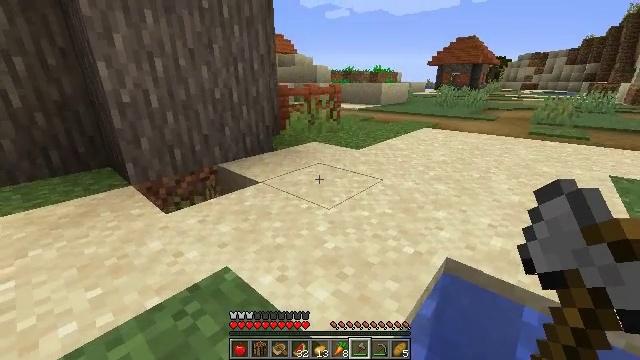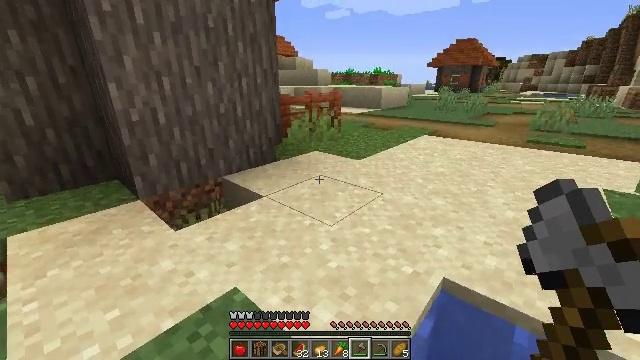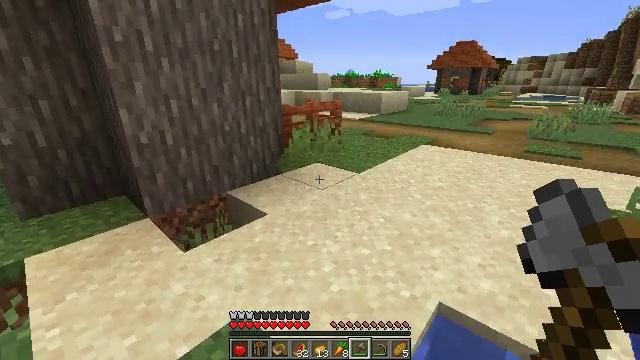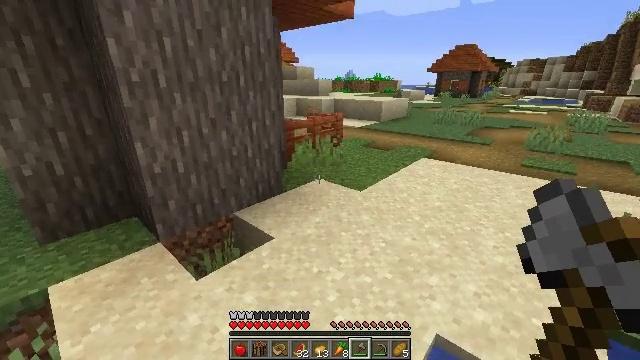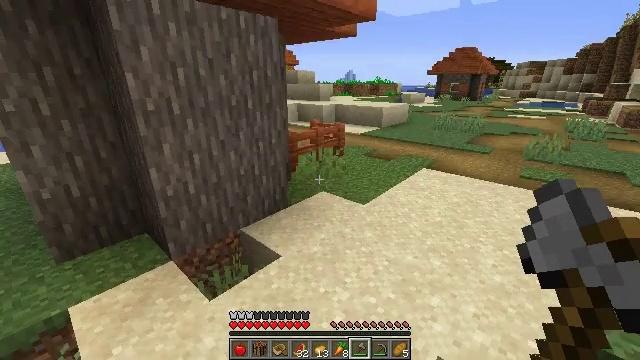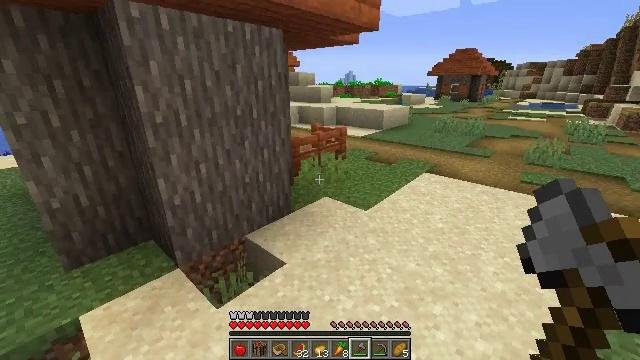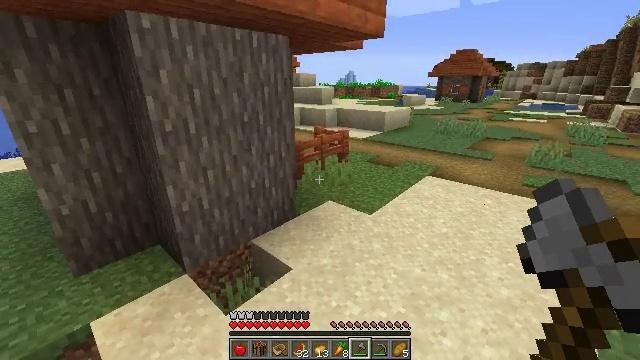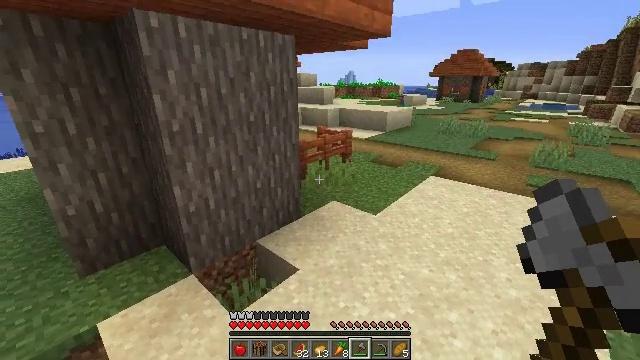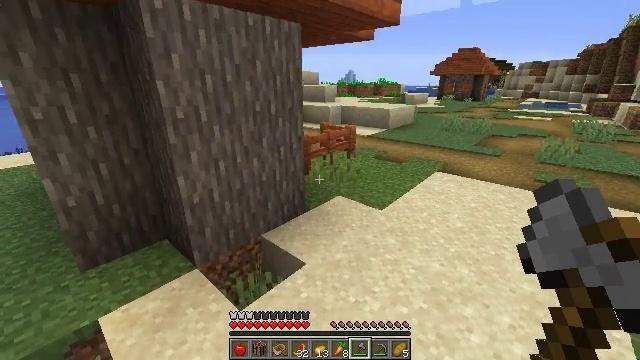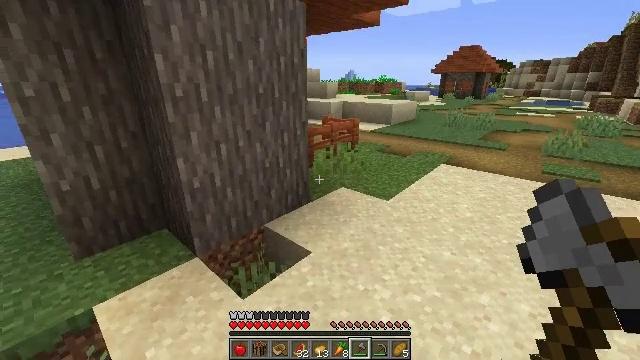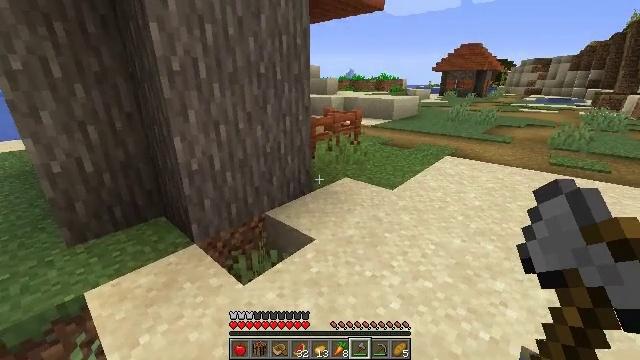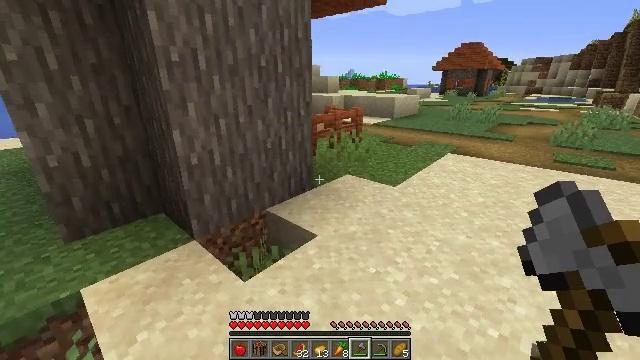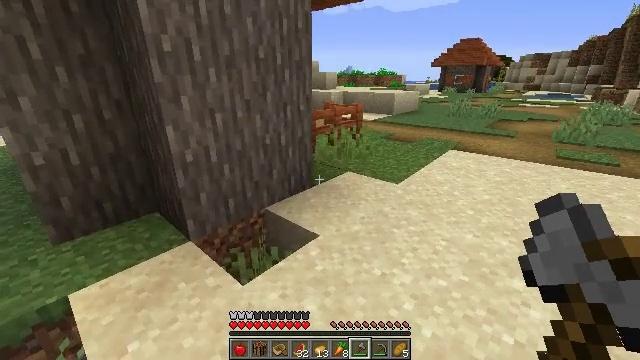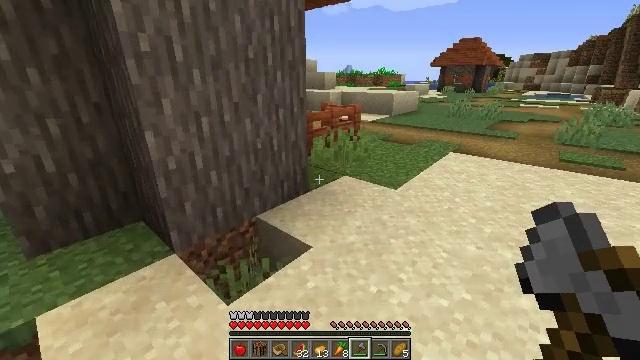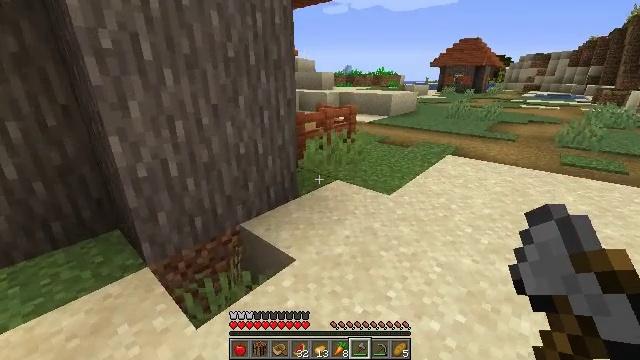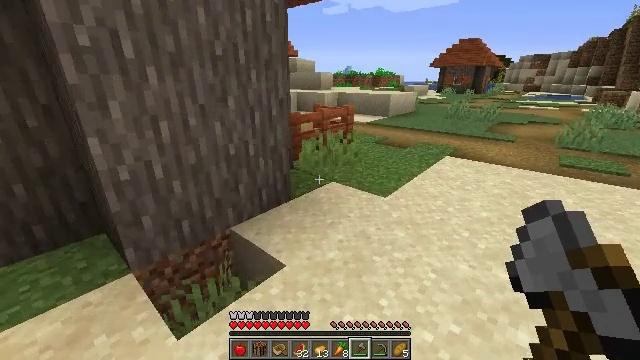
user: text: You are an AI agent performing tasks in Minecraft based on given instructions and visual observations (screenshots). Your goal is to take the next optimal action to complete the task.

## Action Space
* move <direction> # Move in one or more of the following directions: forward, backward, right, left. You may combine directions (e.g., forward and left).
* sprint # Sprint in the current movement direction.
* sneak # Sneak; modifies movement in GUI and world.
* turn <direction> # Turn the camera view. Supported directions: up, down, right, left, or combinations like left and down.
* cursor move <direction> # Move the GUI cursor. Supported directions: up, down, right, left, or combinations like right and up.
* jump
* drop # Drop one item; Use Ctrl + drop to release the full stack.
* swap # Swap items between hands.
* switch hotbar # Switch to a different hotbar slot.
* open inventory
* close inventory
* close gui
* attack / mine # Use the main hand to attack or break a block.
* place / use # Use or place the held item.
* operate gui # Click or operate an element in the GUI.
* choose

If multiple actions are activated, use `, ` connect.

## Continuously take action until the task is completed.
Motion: motion action
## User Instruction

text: Break the acacia fence to collect it.
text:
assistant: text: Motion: move left, jump
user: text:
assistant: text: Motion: move left, jump
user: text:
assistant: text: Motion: move left, jump
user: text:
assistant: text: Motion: move left, jump
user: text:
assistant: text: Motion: move forward and move left, jump
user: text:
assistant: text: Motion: move forward and move left, jump
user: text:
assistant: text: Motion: move forward
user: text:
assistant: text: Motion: move forward
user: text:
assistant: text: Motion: move forward
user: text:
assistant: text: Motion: move forward
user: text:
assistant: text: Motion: move forward
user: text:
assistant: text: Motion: move forward and move right
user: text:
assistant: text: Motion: move forward and move right
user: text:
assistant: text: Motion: move forward and move right
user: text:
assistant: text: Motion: move forward and move right
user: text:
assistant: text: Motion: move forward and move right
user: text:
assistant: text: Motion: move forward and move right, turn down
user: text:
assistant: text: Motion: move forward
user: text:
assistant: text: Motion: move forward
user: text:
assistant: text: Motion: move forward
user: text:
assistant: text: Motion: move forward
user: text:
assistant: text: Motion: move forward
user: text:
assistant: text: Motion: move forward
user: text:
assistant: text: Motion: move forward
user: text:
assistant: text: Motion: move forward
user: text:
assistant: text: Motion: move forward
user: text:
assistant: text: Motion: move forward
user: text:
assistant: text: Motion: move forward, turn right and up
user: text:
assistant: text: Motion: move forward, turn right and up
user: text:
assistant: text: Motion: move forward, turn right and up